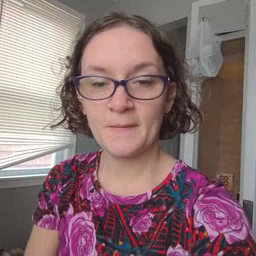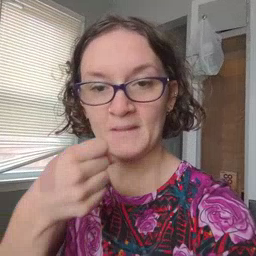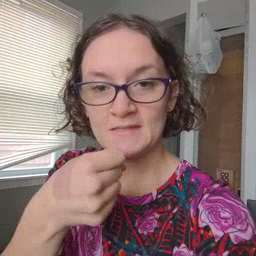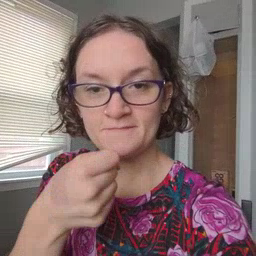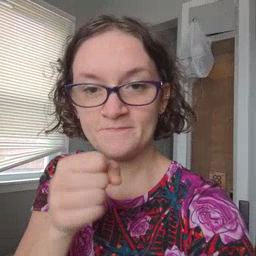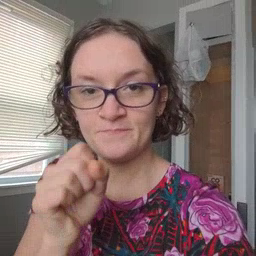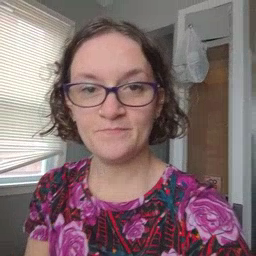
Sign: make